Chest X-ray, PA view. Patient: 33 years old, sex M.
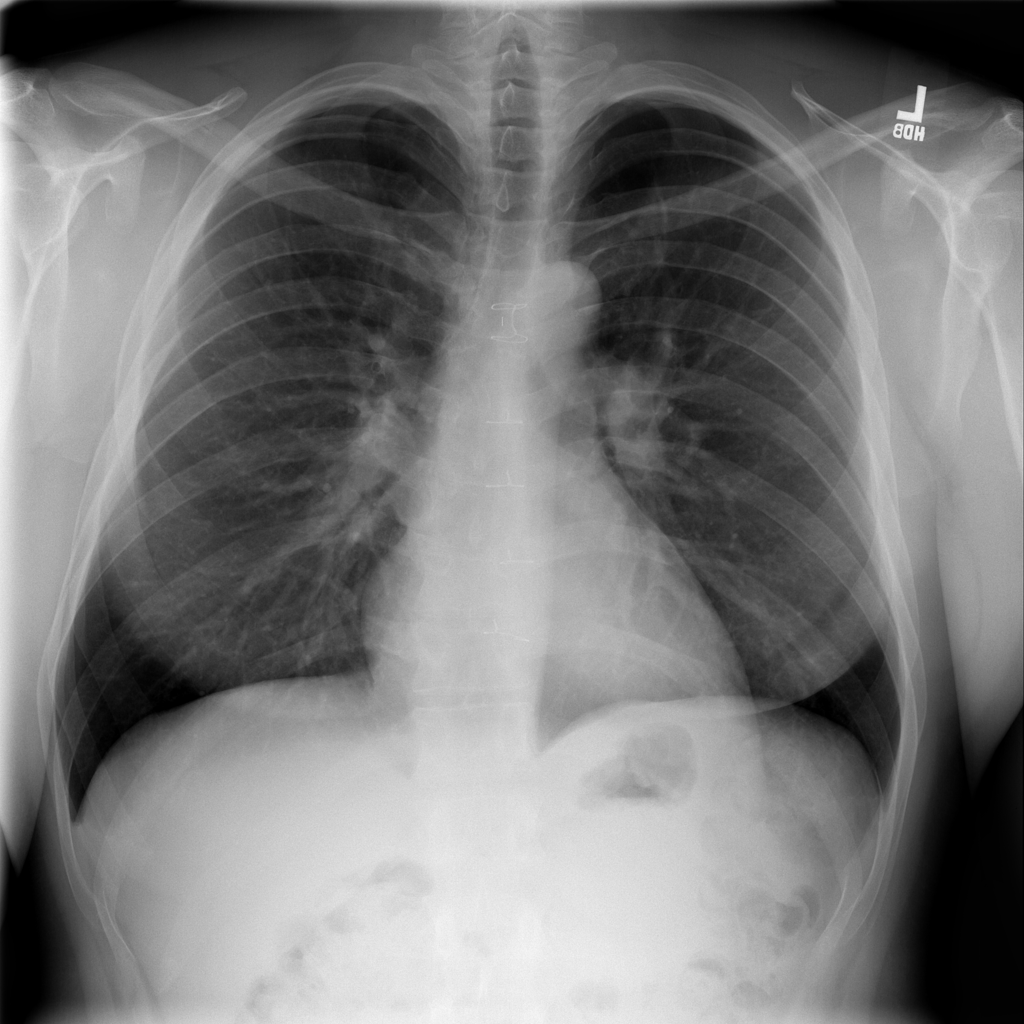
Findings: No Finding